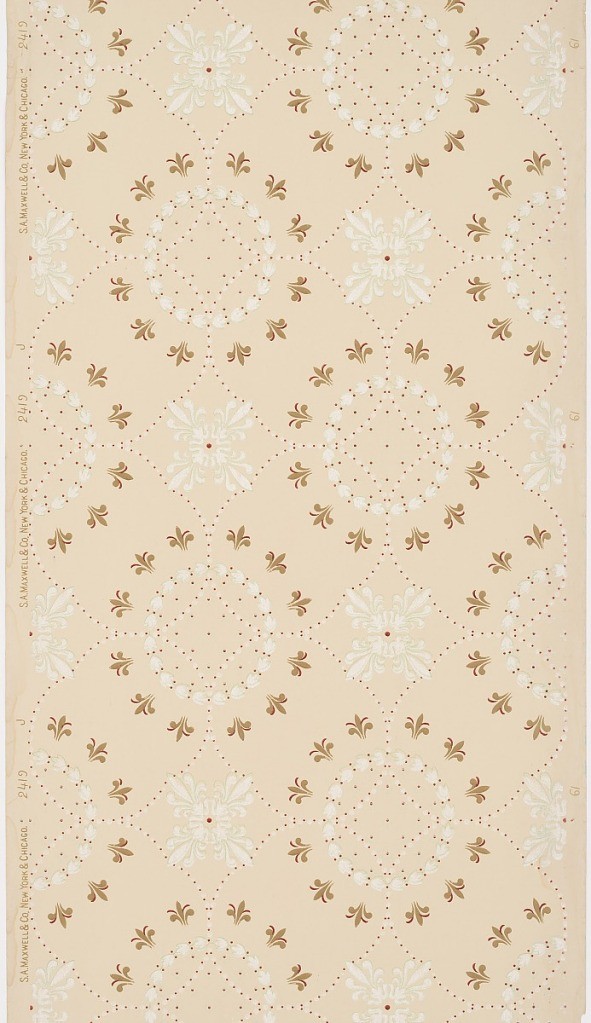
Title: Ceiling paper
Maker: Maxwell & Co., S.A., Chicago, Illinois, USA
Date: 1905–1915
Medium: Machine-printed paper, liquid mica
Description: Circular motif alternating with a square motif. Circular motif is composed of a bellflower wreath with an outer surround of fleur de lys, while the square is a quatrefoil. Printed on a tan ground.